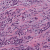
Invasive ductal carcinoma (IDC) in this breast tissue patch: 1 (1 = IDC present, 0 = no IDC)